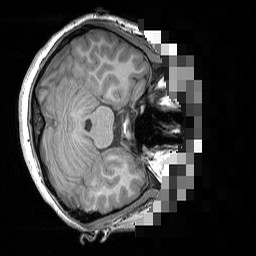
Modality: T1w
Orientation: axial
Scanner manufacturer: siemens
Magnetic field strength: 3 T
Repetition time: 1.5 s
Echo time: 0.00291 s